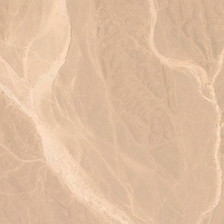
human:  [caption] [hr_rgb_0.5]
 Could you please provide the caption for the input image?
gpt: the vast expanse of desert water is the most scarce .

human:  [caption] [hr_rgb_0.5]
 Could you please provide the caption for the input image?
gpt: the vast expanse of desert water is the most scarce .

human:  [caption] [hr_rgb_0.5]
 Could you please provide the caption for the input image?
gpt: there are several roads in the desert land .

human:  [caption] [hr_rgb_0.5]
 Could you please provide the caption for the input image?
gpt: there are several roads in the desert land .

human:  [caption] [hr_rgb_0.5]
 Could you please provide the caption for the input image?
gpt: there are several roads in the desert land .